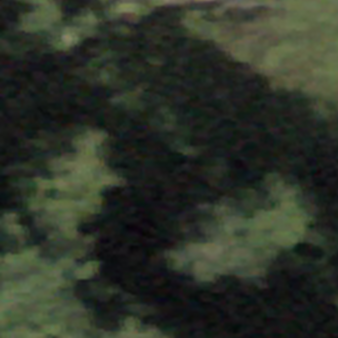
Label: other